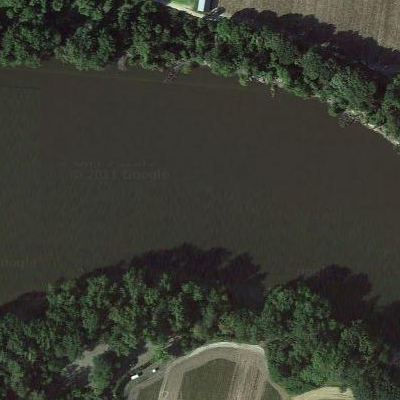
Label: RiverLake